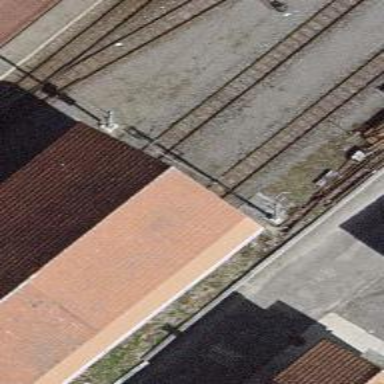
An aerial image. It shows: Narrow-gauge railway in service yard. The railway is electrified with contact line.